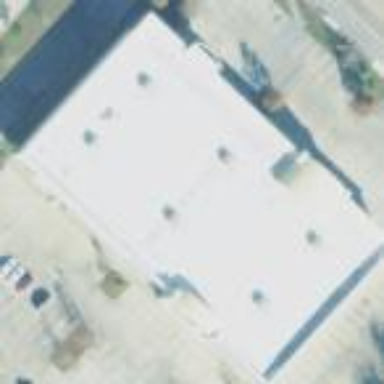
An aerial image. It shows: Building that houses furniture shop.